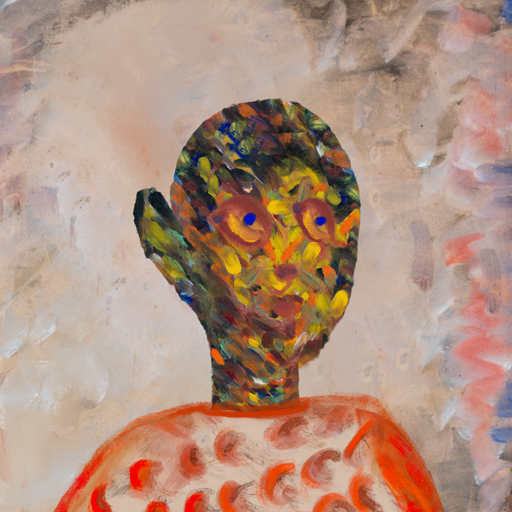
Background: Roy_Bahadur, Head And Neck Side: An_Impression, Face Side: Mother_And_Son_Son, Bust: Rupkatha, Hair Side: Blank, Head Accessory: Blank, Second Necklace: Blank, Necklace: Blank, Baby: Blank